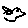
Label: bird